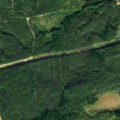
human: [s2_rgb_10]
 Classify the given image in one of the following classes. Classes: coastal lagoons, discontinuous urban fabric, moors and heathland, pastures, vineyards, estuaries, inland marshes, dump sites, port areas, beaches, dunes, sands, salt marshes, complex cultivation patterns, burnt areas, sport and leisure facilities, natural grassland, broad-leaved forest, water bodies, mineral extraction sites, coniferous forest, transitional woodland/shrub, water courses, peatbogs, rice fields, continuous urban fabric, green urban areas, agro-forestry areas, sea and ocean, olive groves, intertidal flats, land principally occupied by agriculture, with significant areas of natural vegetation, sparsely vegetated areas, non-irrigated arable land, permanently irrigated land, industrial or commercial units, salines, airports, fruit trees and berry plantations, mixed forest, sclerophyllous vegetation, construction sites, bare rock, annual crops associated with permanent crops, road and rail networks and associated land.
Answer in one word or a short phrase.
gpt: coniferous forest